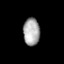
Tissue: prostate
Cell type: T cells
Senescence score: 0.2517
Nuclear area (px): 449
Mean DAPI intensity: 167.087